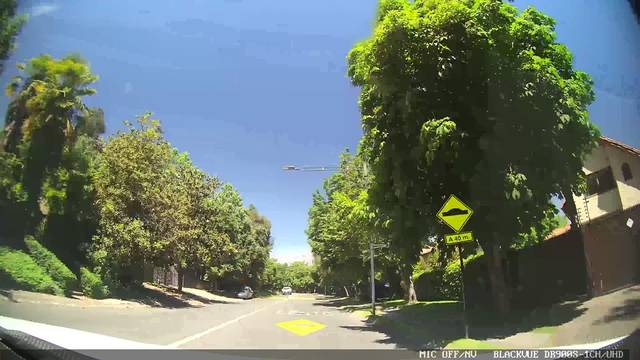
Region: Chile
Coordinates: -33.374, -70.565